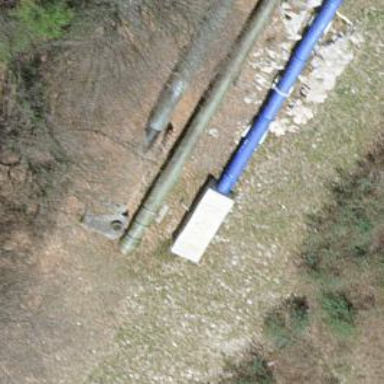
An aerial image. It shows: Man-made pipeline for transporting water.